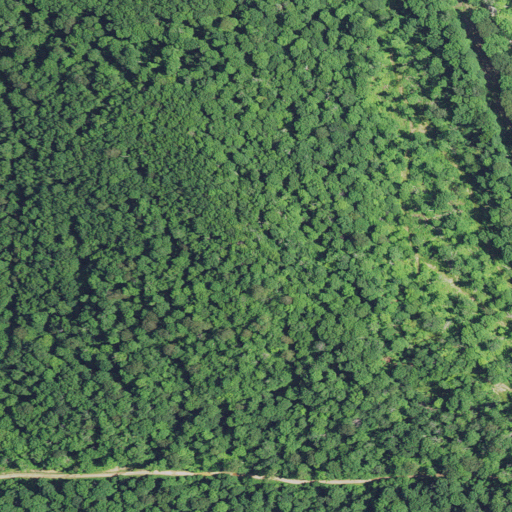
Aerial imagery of mountain in West Virginia named Turkeybone Mountain containing deciduous forest and open development